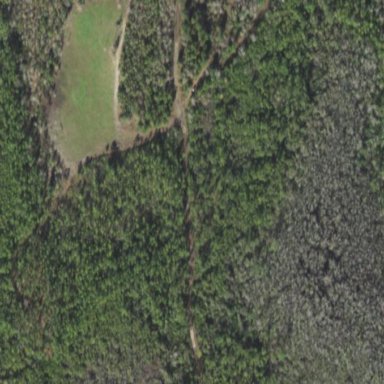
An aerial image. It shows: Forest with needle-leaved trees.